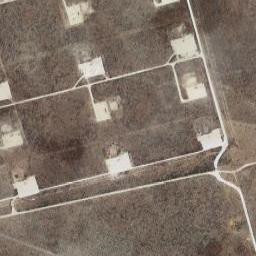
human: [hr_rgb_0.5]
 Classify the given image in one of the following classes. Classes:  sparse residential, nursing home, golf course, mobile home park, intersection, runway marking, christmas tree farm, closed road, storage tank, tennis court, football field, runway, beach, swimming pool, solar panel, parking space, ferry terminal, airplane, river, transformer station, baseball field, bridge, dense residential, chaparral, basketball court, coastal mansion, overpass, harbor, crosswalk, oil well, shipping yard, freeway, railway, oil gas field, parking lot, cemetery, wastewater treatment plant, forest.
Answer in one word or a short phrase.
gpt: oil gas field